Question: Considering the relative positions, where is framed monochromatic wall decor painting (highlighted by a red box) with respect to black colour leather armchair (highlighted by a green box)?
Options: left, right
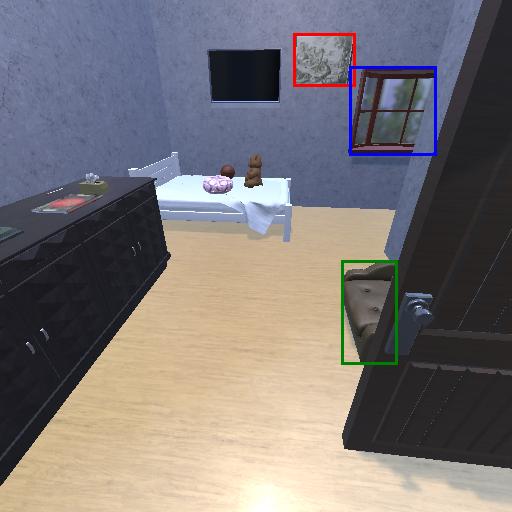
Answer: left